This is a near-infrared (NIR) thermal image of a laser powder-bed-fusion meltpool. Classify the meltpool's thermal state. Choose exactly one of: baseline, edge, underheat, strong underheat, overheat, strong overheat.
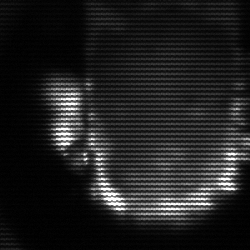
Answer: baseline